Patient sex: M
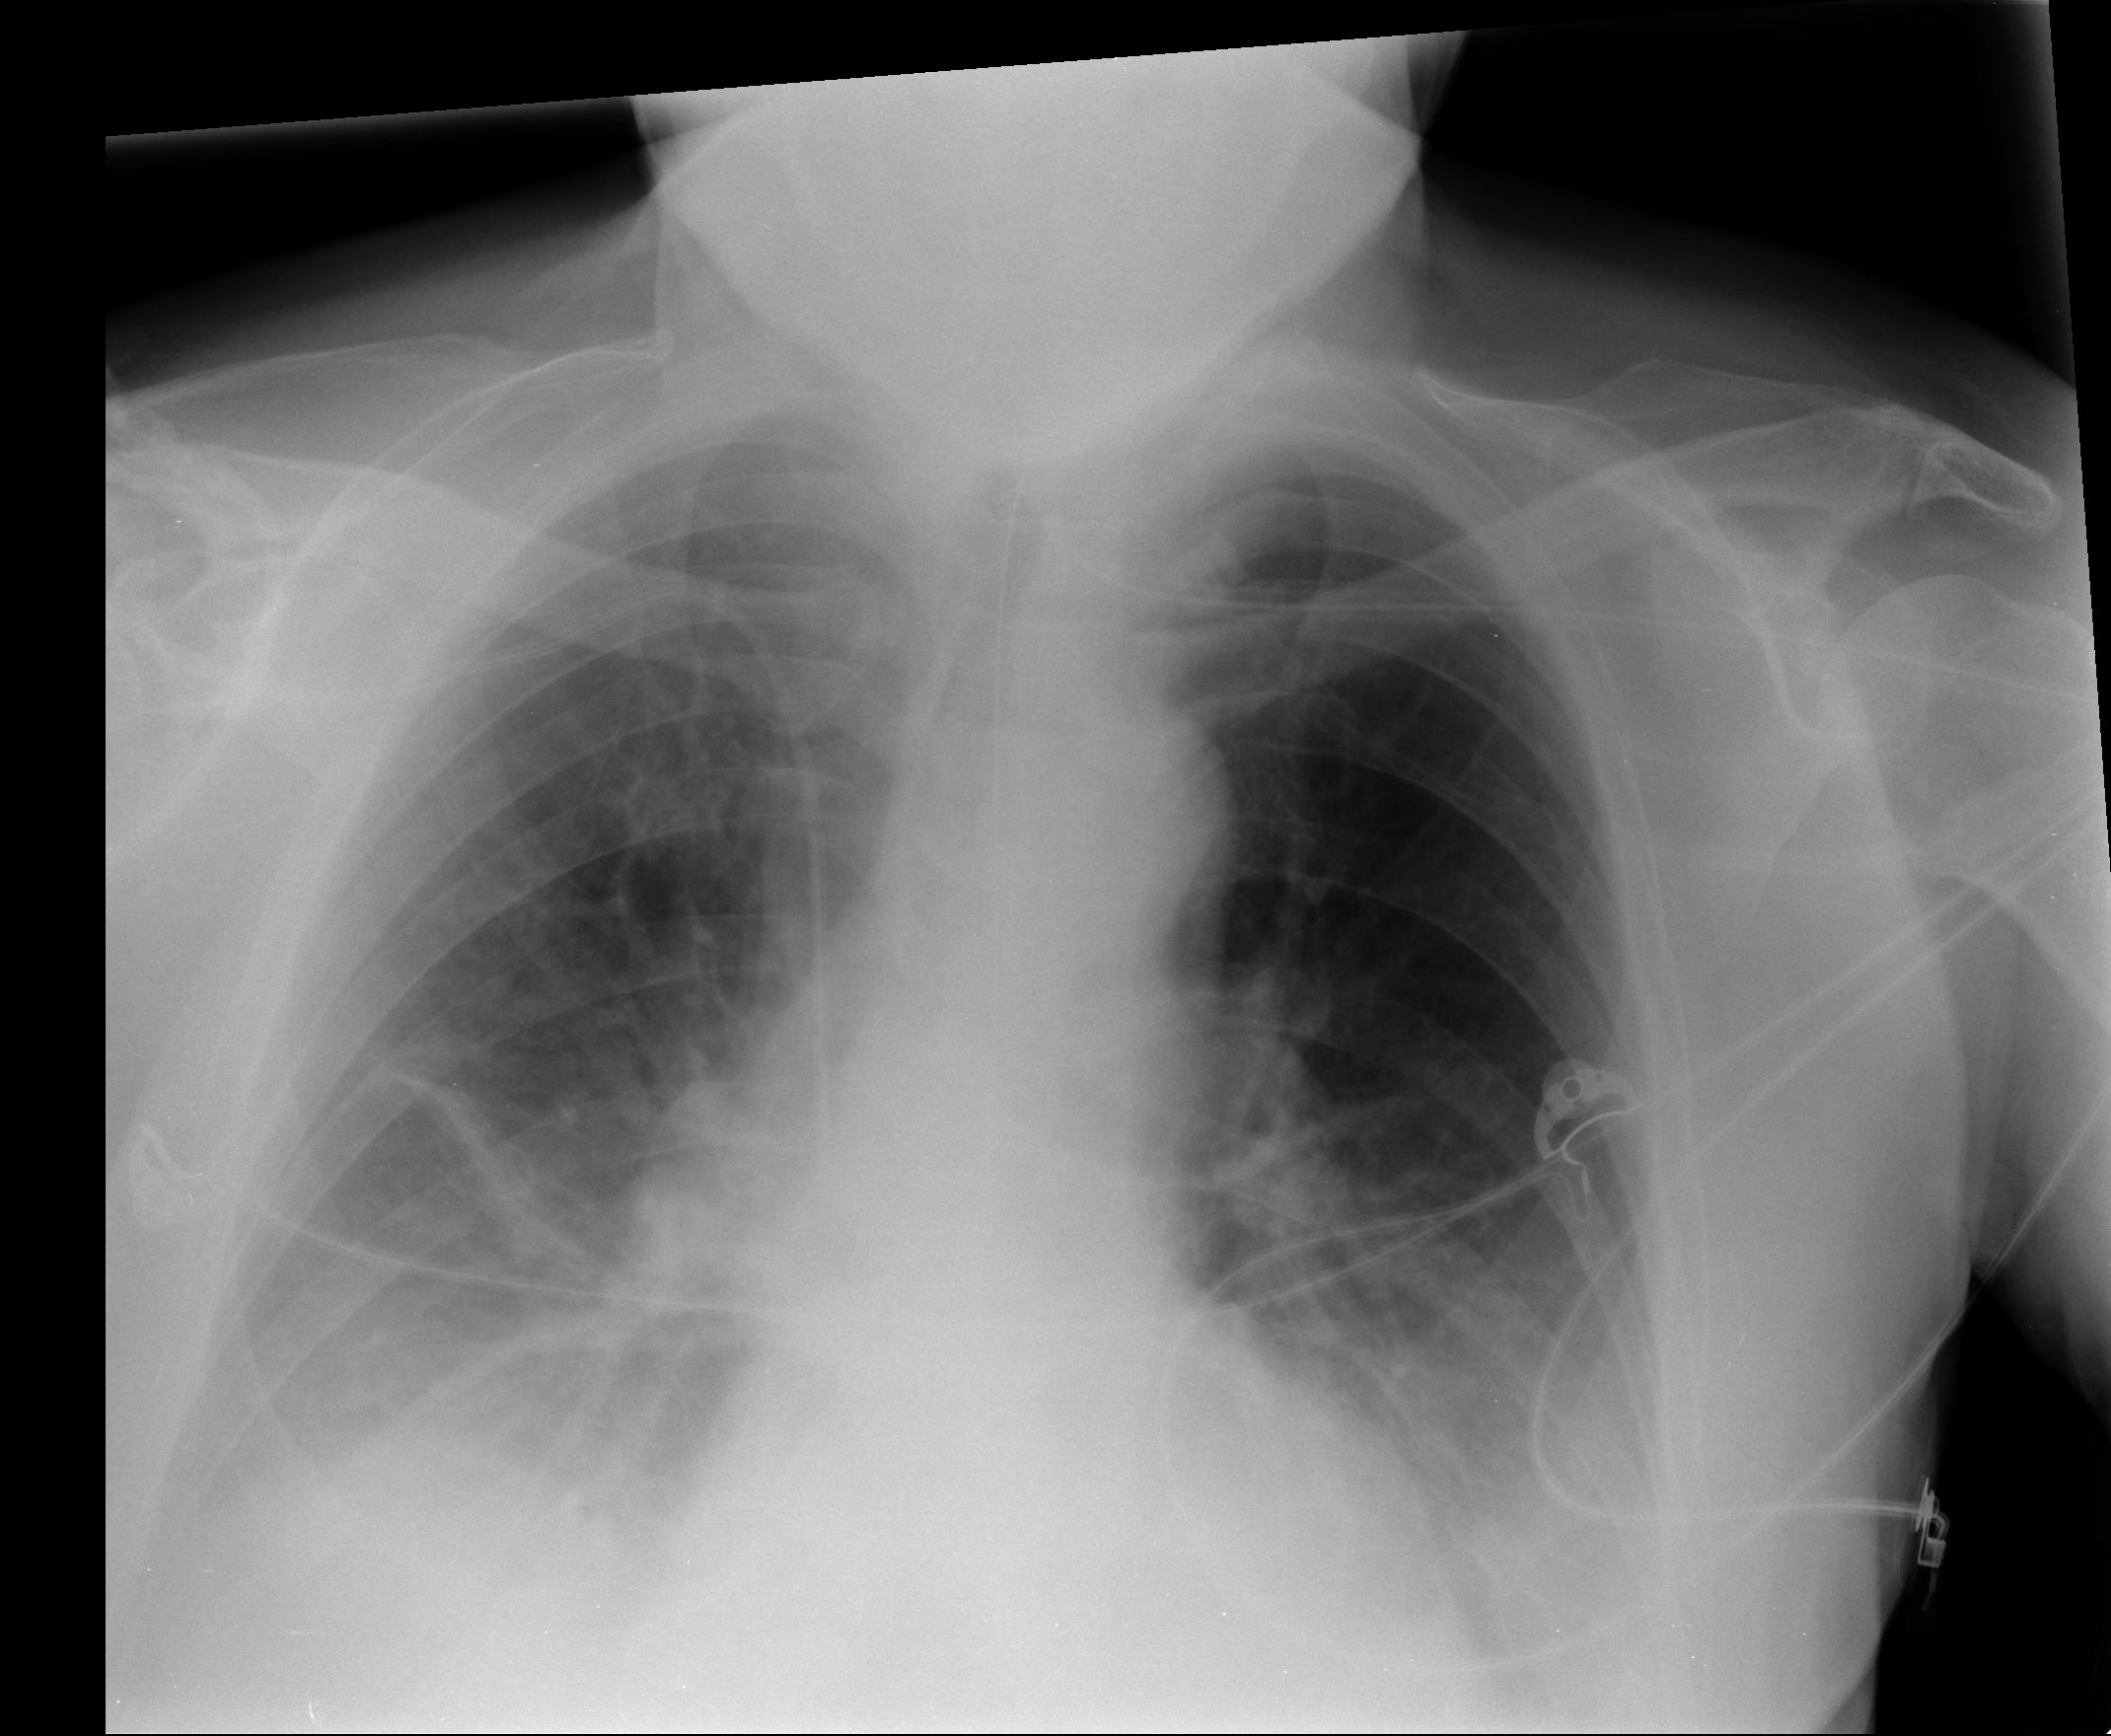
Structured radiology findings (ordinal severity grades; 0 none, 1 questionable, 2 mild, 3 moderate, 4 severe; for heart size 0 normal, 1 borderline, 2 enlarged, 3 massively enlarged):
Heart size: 0
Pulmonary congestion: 2
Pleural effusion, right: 2
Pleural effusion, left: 2
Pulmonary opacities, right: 2
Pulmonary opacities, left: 1
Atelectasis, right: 2
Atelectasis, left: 2